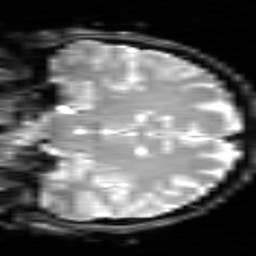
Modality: inplaneT2
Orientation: coronal
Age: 25
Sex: male